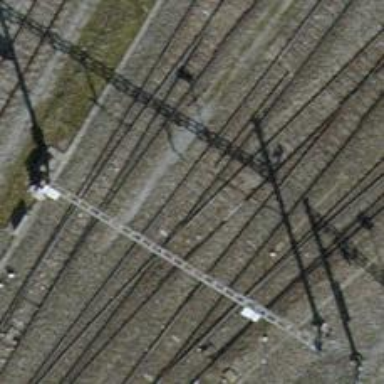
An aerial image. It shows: Single-track electrified railway service yard with contact line for trains.